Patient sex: M
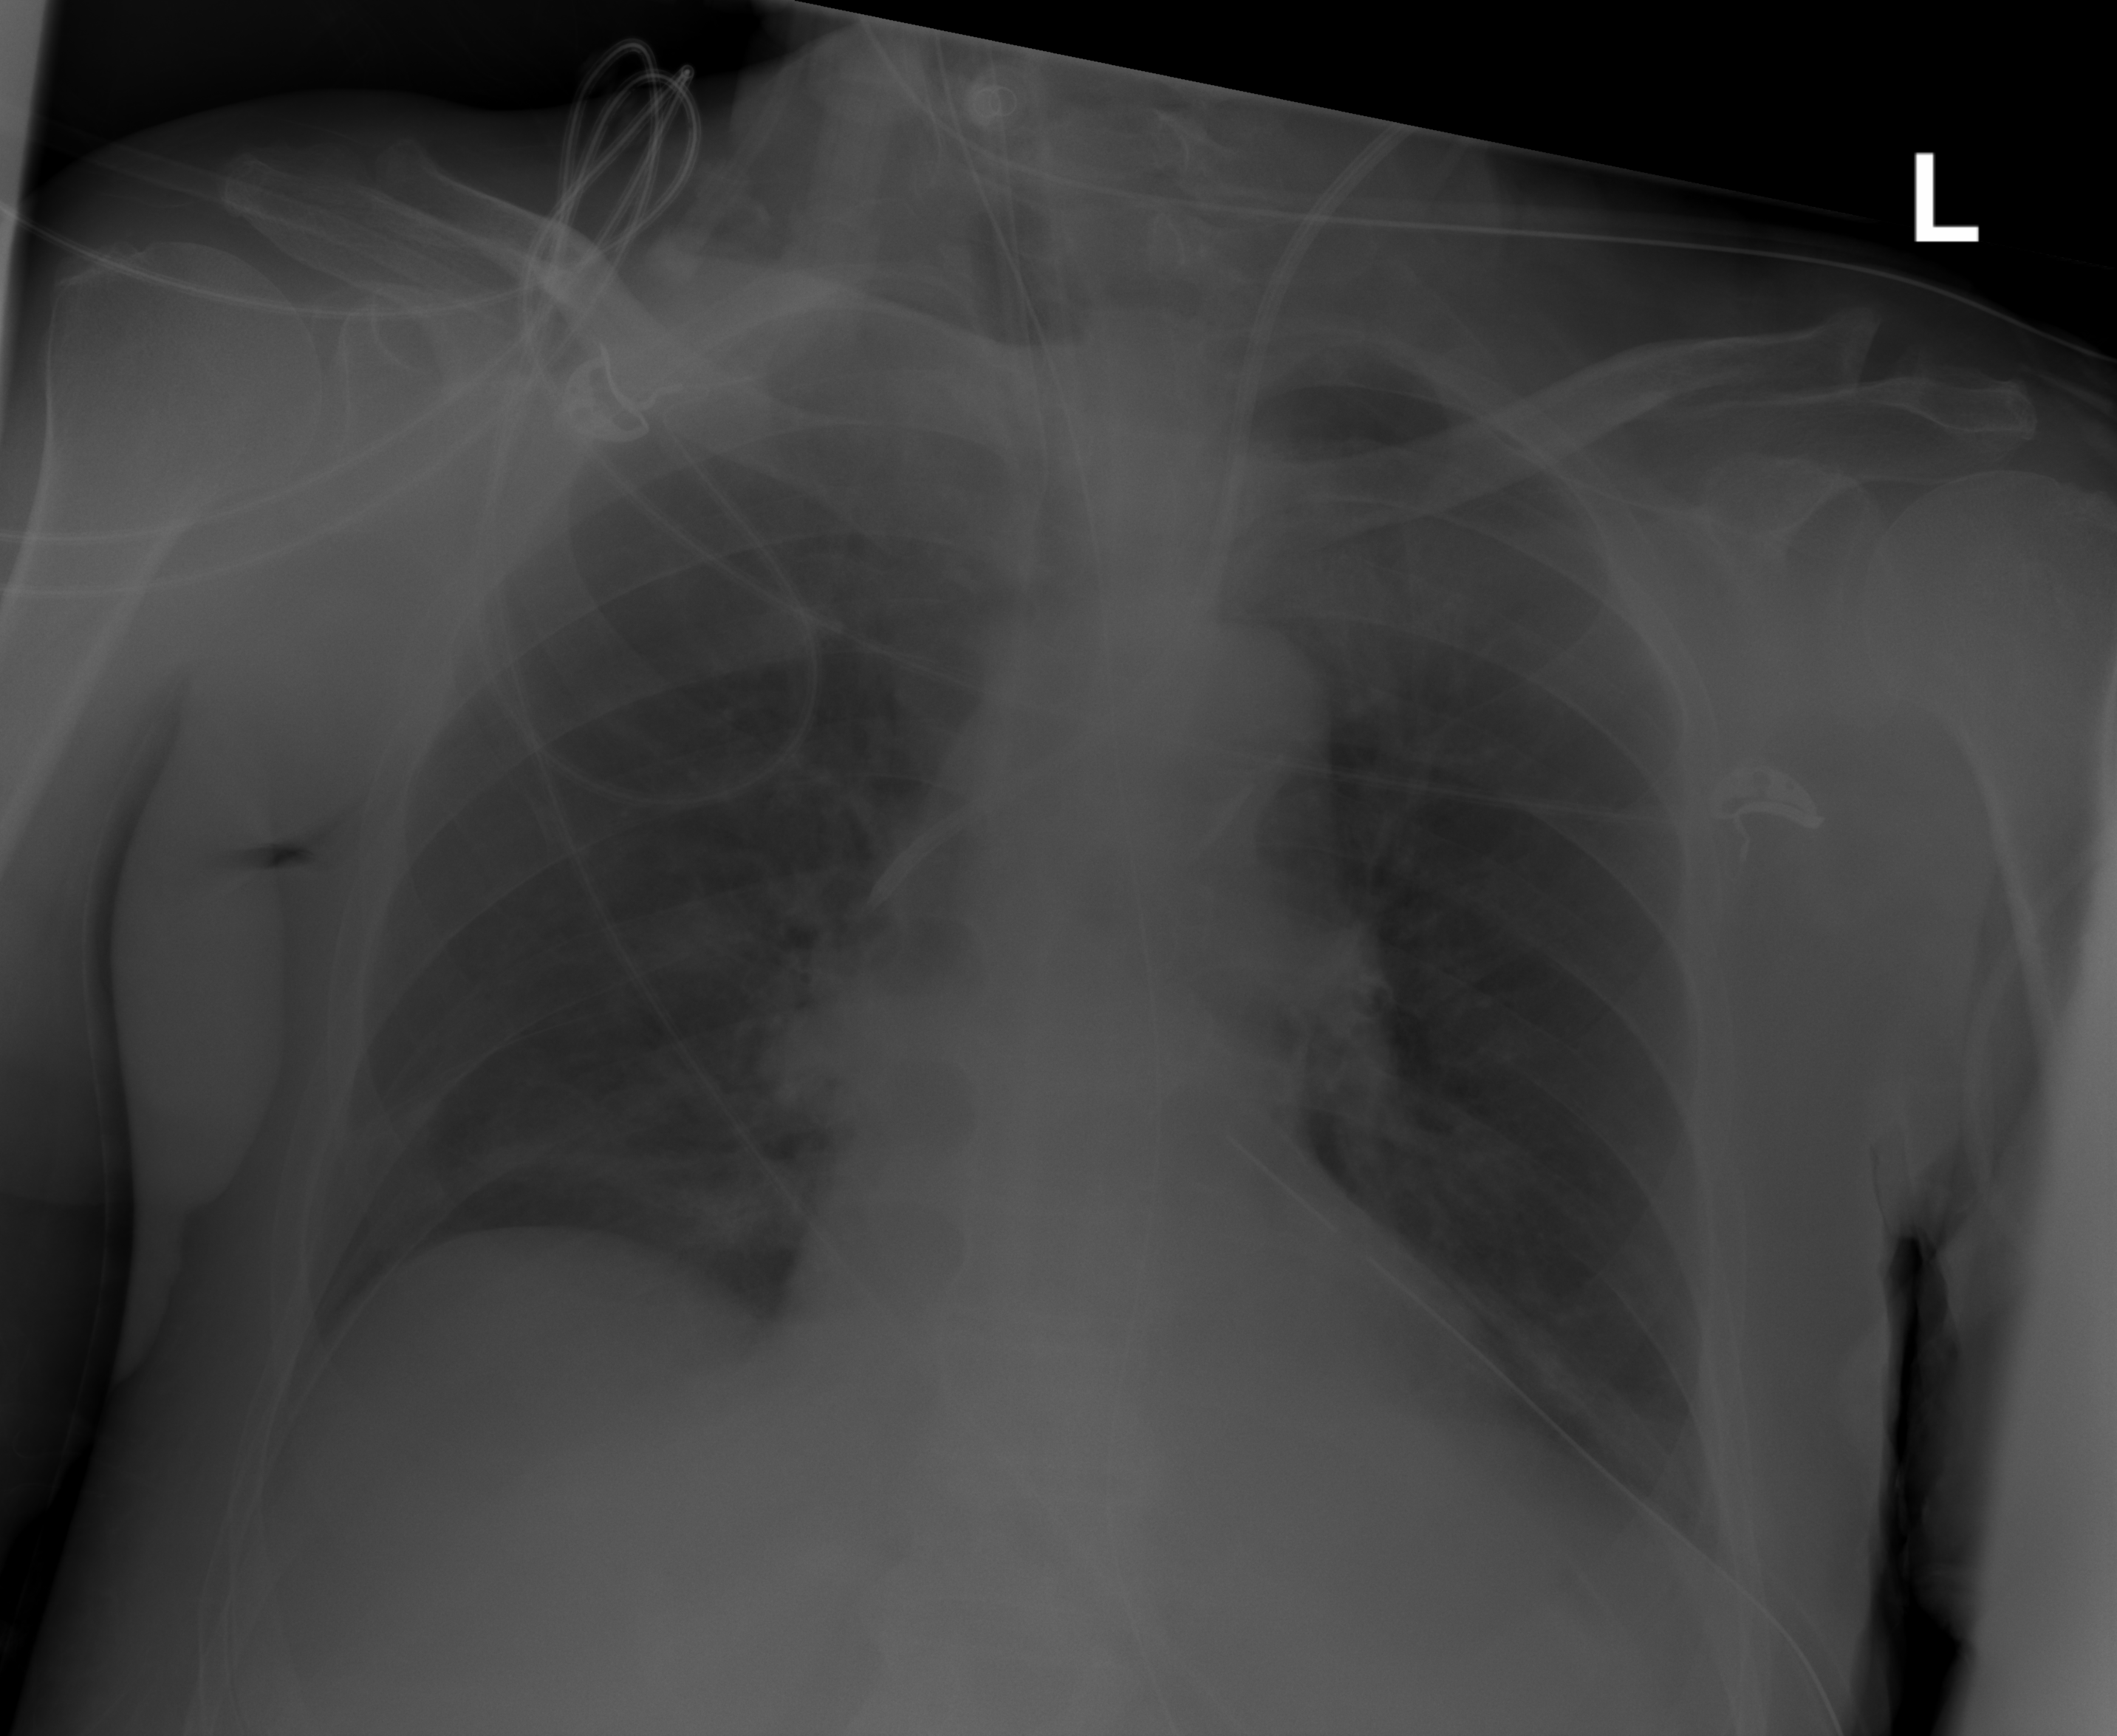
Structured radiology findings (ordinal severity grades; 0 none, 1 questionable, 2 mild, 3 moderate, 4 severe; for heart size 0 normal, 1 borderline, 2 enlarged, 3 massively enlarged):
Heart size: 0
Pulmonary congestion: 0
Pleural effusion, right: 0
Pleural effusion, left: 2
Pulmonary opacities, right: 0
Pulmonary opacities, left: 0
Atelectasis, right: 2
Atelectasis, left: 2